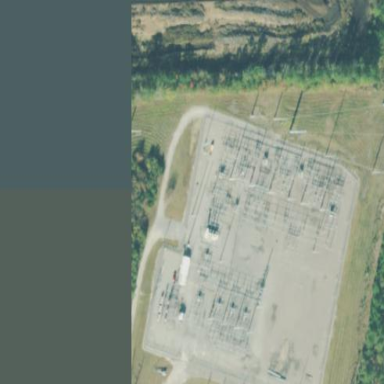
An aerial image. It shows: Outdoor power substation enclosed by fence. The substation operates at the transmission level.